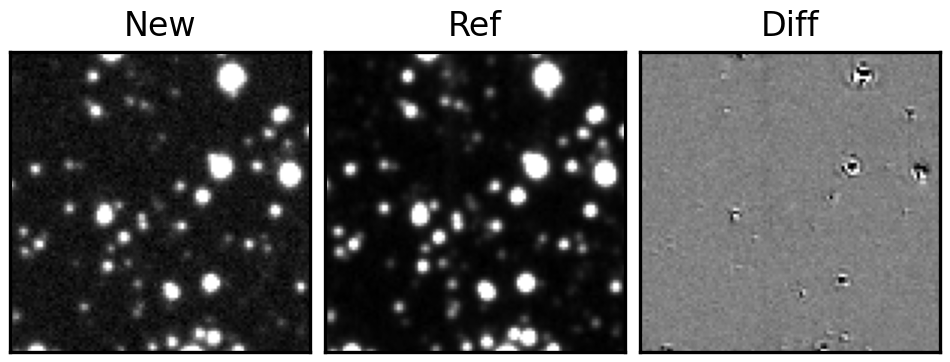
Label: real